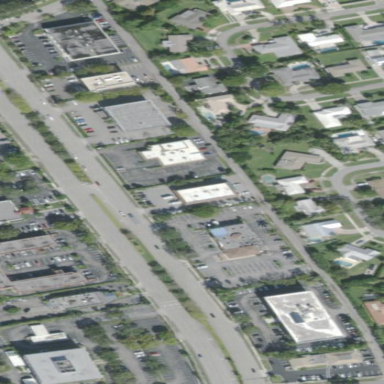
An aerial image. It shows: Retail area.